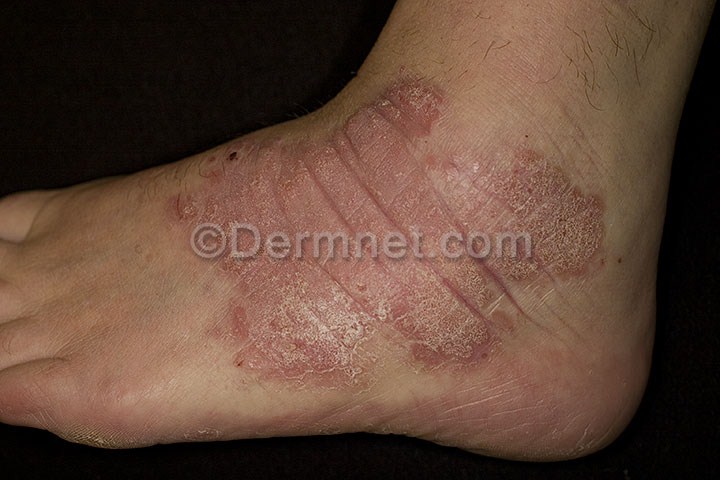
Disease: Psoriasis pictures Lichen Planus and related diseases